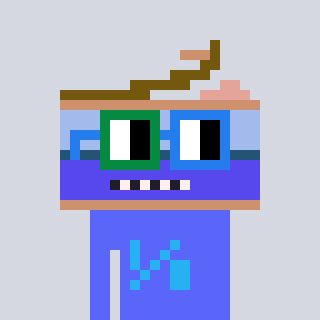
a pixel art character with square green and blue glasses, a canned ham-shaped head and a purple-colored body on a cool background